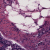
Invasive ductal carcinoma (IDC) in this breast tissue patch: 1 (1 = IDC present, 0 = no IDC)